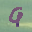
Label: 9